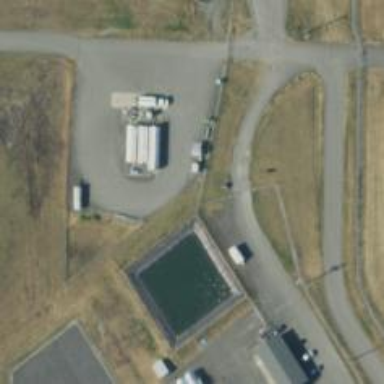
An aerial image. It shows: Storage tank that is man-made.